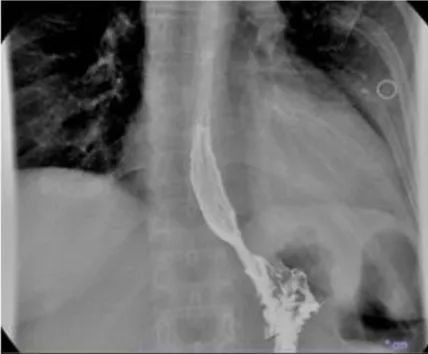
Videofluoroscopic swallowing study and esophageal transit evaluation. (A) Alterations of esophageal profile.
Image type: radiology (x_ray)